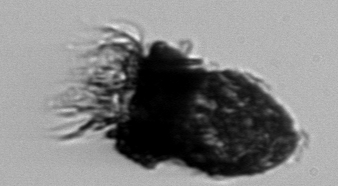
Label: Stenosemella_pacifica